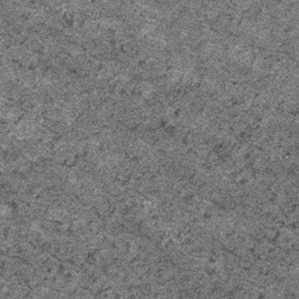
Label: frost